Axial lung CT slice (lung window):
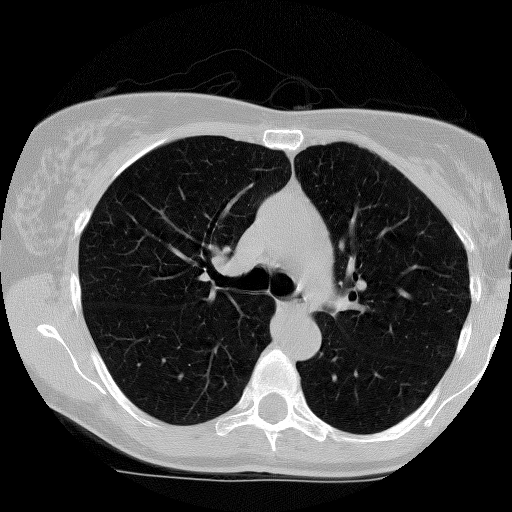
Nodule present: no